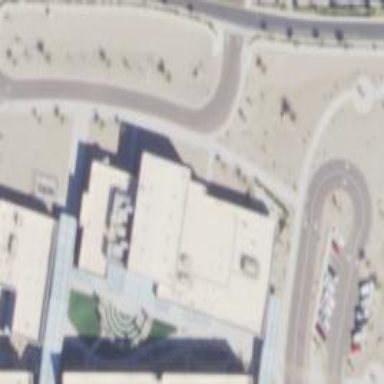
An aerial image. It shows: School building.